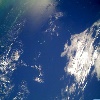
Label: water